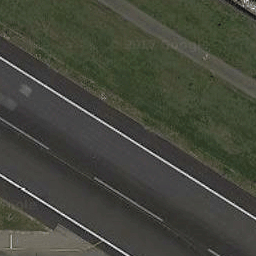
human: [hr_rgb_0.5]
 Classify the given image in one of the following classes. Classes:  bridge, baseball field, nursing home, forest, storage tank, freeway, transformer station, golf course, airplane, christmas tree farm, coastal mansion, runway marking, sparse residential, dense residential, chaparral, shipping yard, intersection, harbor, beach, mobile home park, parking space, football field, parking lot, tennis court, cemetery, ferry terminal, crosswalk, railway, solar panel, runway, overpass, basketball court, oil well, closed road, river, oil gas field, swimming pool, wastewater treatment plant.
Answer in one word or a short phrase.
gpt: runway